Question: In VS 2012 in Solution Explorer I right click on the Solution -> Add -> New item. In the list I see different items such as a text file, web page, style sheet, but there is no .js item. So far the only way for me is to create it in notepad++, save it and then add it as an existing item. Is there a faster way?
Thank you.

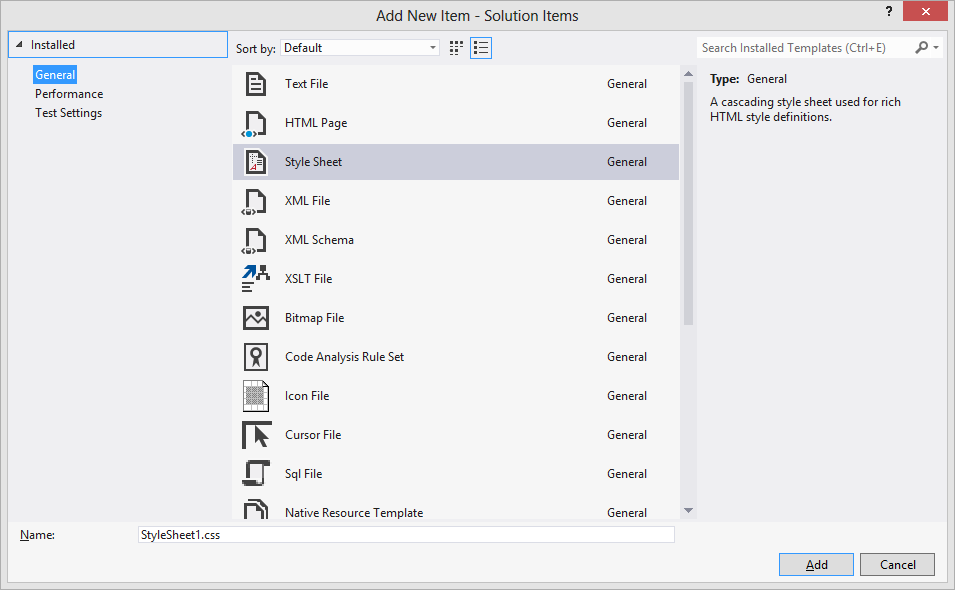
Answer: Click the "Web" heading on the left bar of the window under "Visual C# Items". You will see "JavaScript File" appear. You could just as easily however add a file of any type and simply change the extension to .js.